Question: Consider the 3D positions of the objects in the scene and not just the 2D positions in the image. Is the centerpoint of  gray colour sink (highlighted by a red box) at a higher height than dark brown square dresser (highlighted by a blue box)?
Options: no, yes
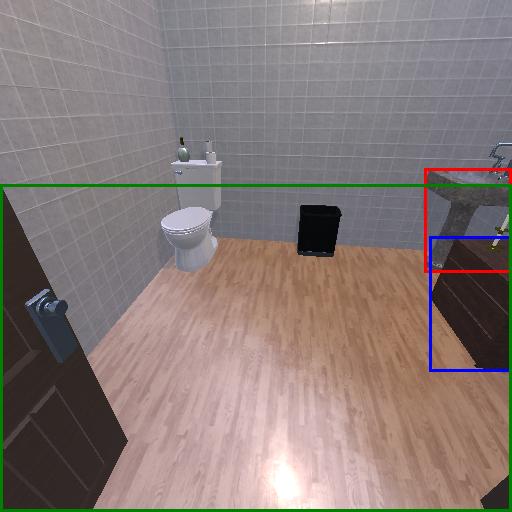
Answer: no